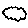
Label: cloud